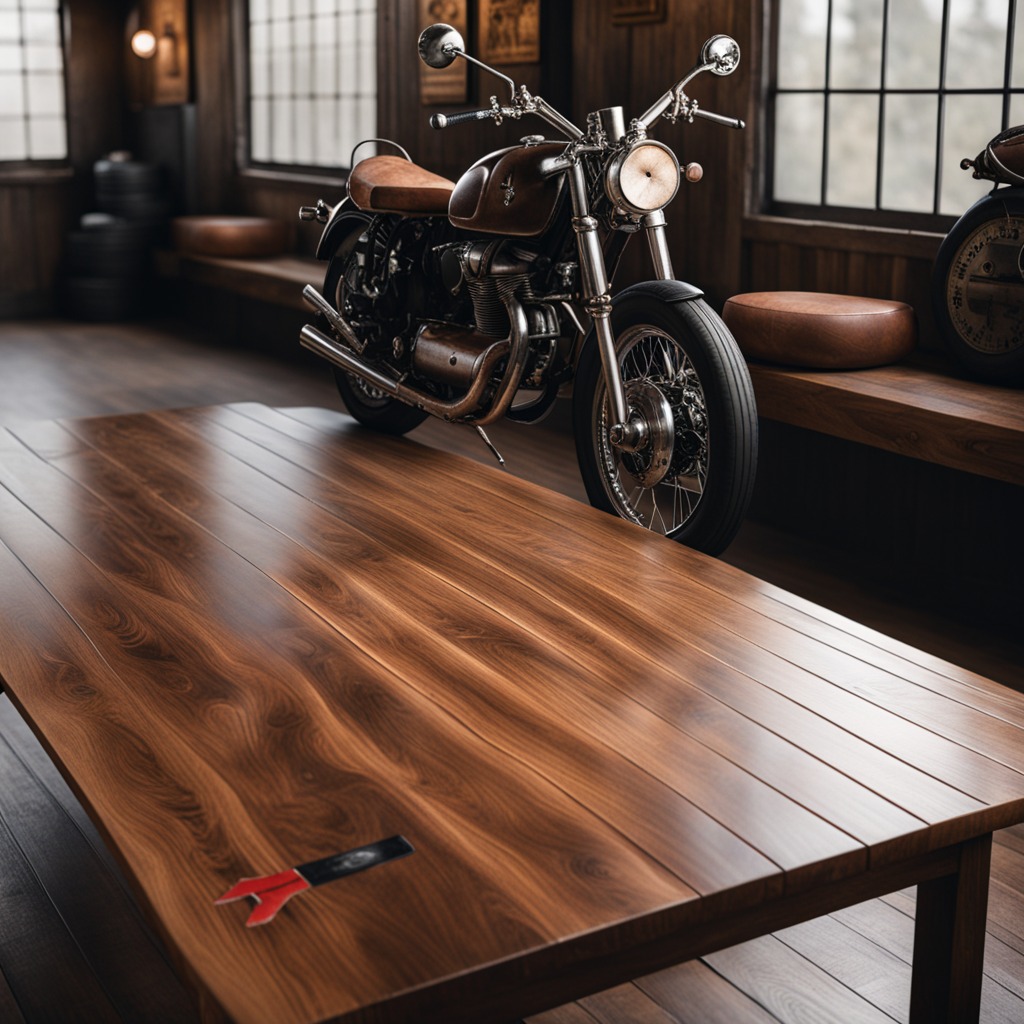
A wrench is lying on the wooden table in the garage.